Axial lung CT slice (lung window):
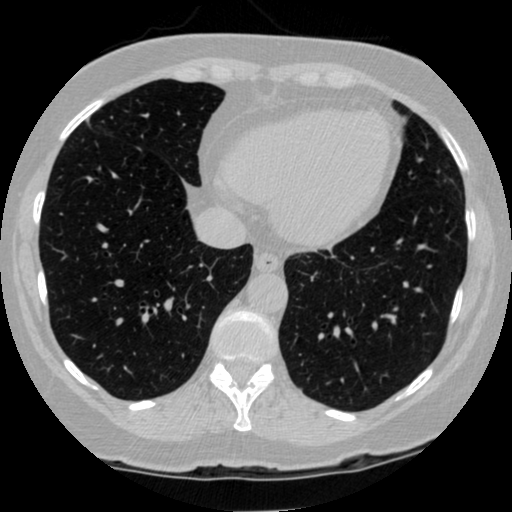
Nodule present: no